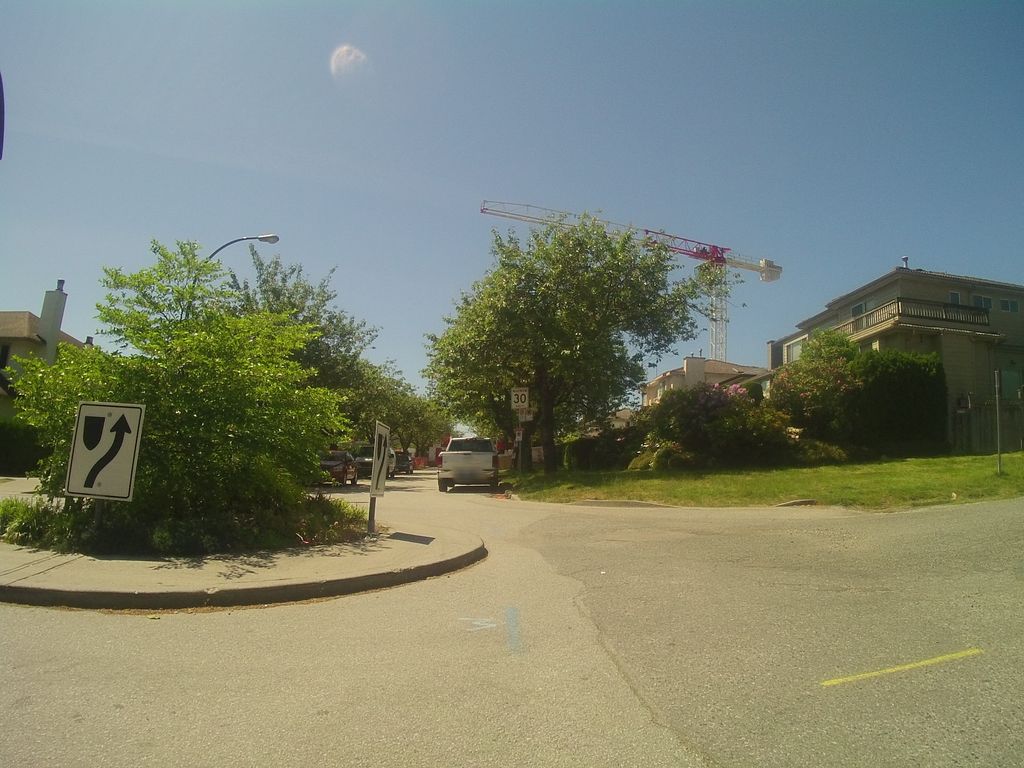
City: vancouver